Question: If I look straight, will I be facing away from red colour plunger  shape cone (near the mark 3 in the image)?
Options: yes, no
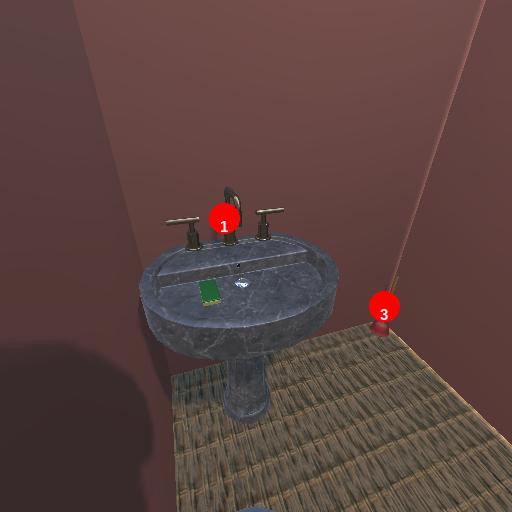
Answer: yes